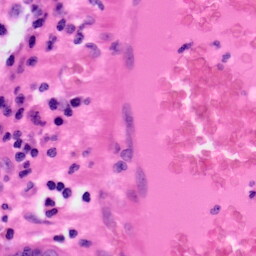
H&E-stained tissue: Colon